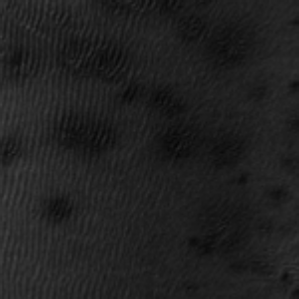
Label: frost